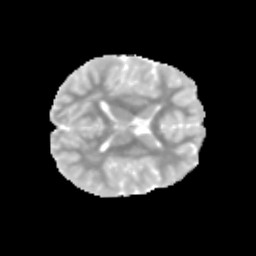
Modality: MD
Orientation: axial
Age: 9
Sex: male
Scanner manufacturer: siemens
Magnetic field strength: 3 T
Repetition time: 3.8 s
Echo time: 0.07 s